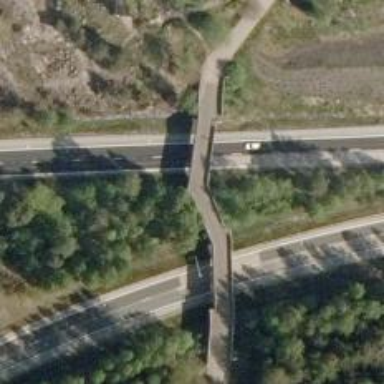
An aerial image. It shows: Asphalt cycleway bridge designed for nordic skiing. The trail is maintained for backcountry skiing.